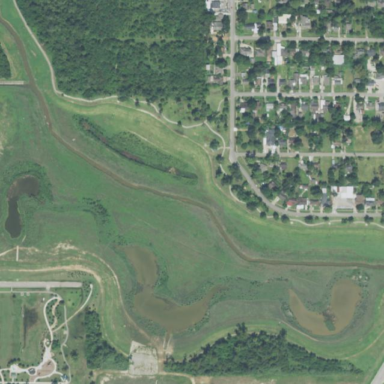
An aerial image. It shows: Detention basin with water.